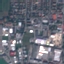
Land use / land cover class: Industrial